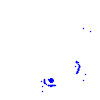
Particle: electron